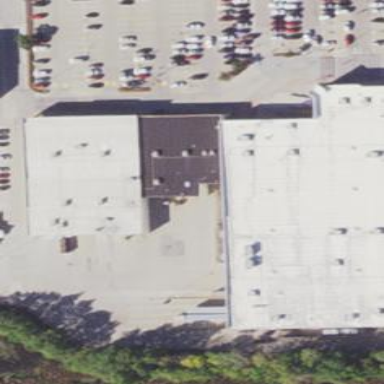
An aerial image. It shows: Retail building.